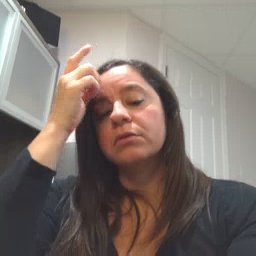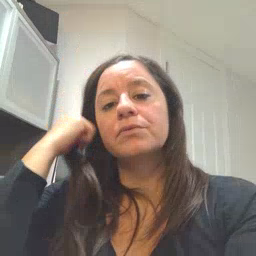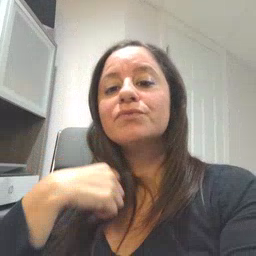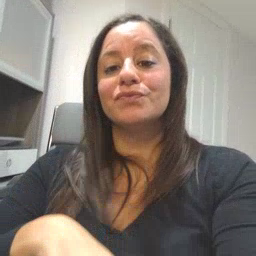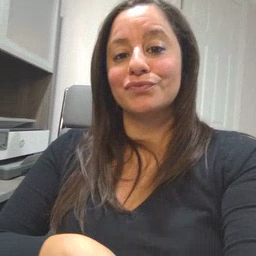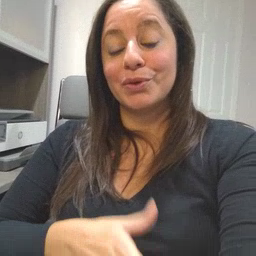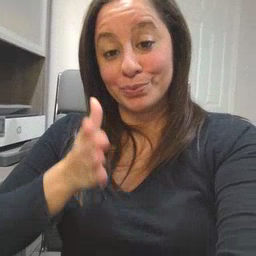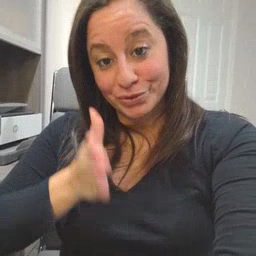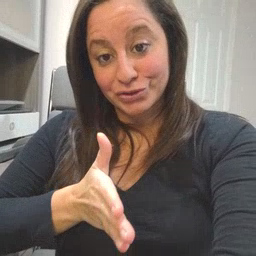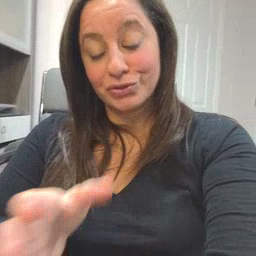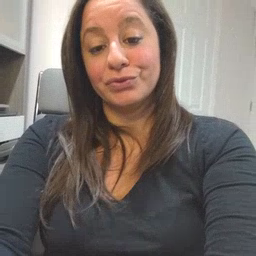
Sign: person